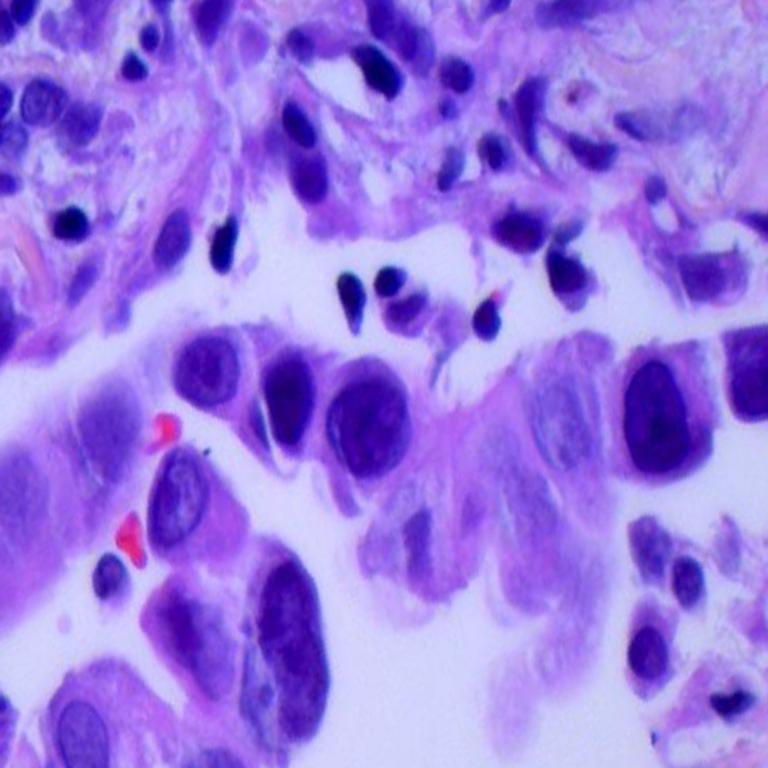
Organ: lung
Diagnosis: adenocarcinomas